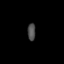
Tissue: prostate
Cell type: Endothelial cells
Senescence score: 0.7308
Nuclear area (px): 132
Mean DAPI intensity: 77.477